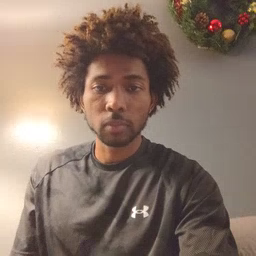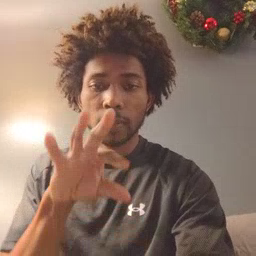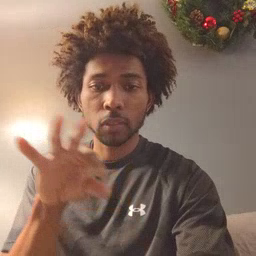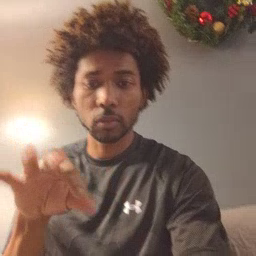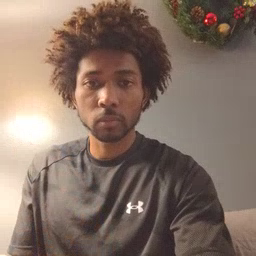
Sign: frenchfries